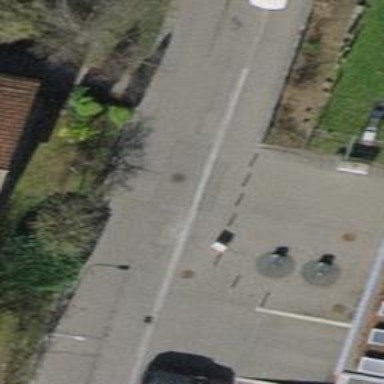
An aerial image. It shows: Bollard.